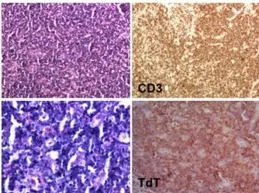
(B) Cervical lymph node biopsy with infiltration of T lymphoblasts.
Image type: pathology (immunostaining)